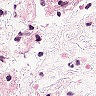
Metastatic tissue present: no